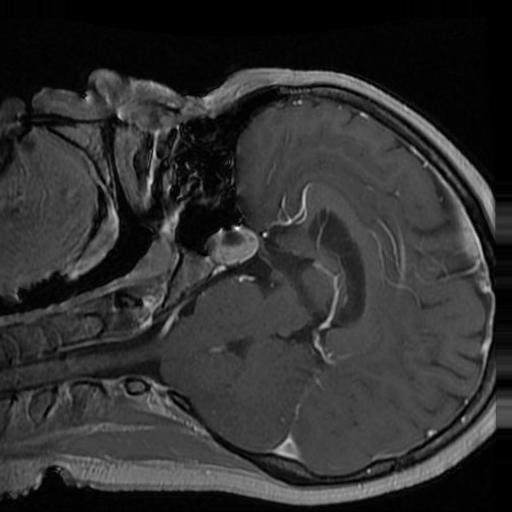
Label: brain_tumor